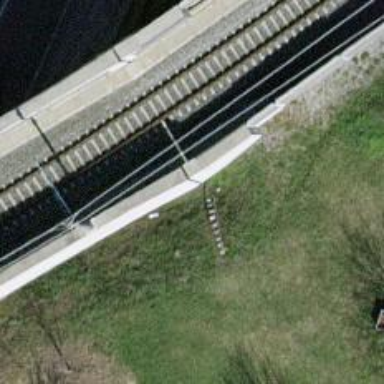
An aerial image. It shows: Noise barrier wall.